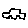
Label: car